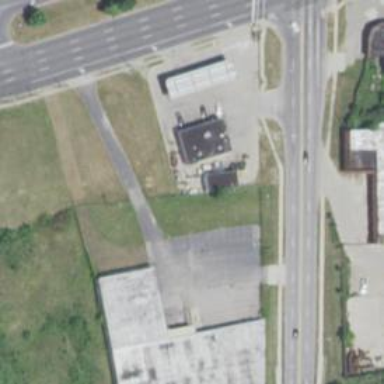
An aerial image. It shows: Retail fuel station.